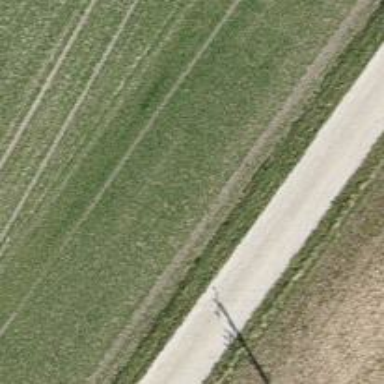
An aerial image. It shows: Track with fine gravel surface of grade2.